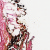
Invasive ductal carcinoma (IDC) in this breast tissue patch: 0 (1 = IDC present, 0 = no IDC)